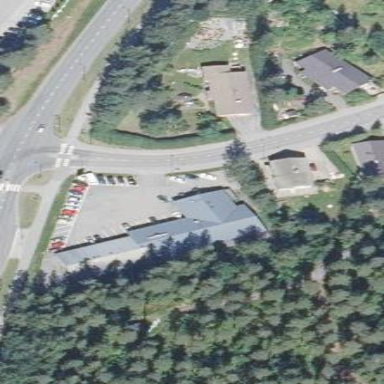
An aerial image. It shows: Retail area.